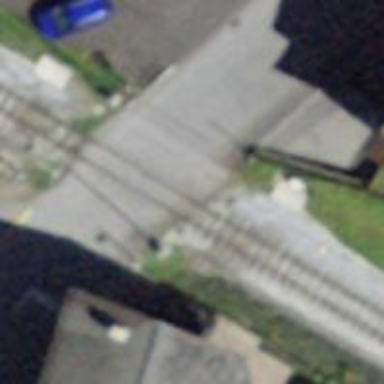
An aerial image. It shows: Level crossing with lights and barriers.